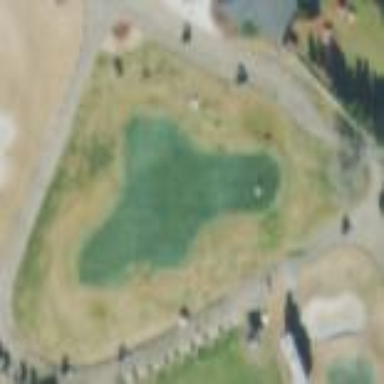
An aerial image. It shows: Path designated for golf carts.